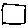
Label: square